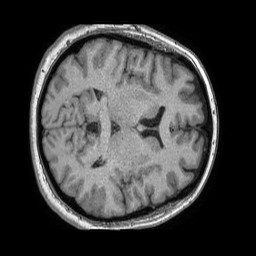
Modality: T1w
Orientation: axial
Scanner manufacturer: philips
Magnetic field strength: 1.5 T
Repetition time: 0.007664 s
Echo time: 0.00349 s